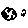
Label: cloud